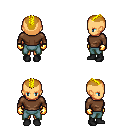
a pixel art fantasy rpg character, female body template, human, tanned skin, brown long-sleeve shirt, teal pants, blonde short mohawk hairstyle, gold gloves, black shoes, four views (front, back, left, right), 2x2 character sprite sheet, small pixel art, hard edges, no anti-aliasing